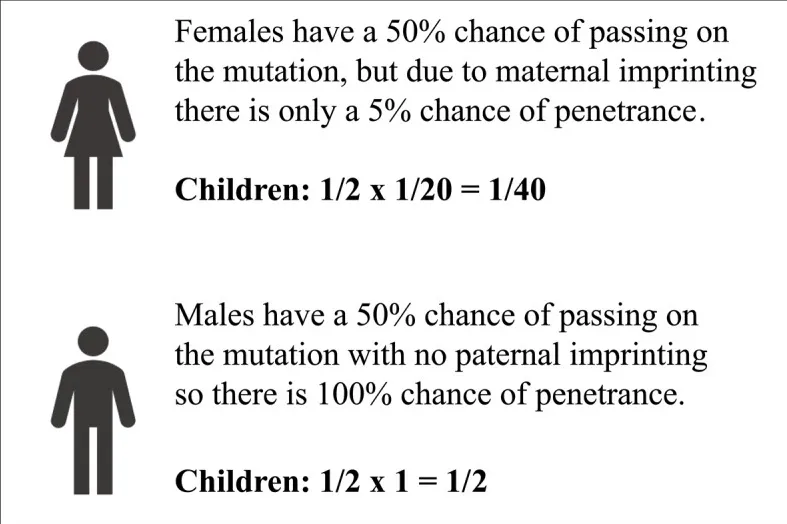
A genetics pearl for counseling patients with SGCE myoclonus-dystonia: Penetrance of the SGCE pathogenic variant differs for children of male versus female carriers.
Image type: chart (chart)